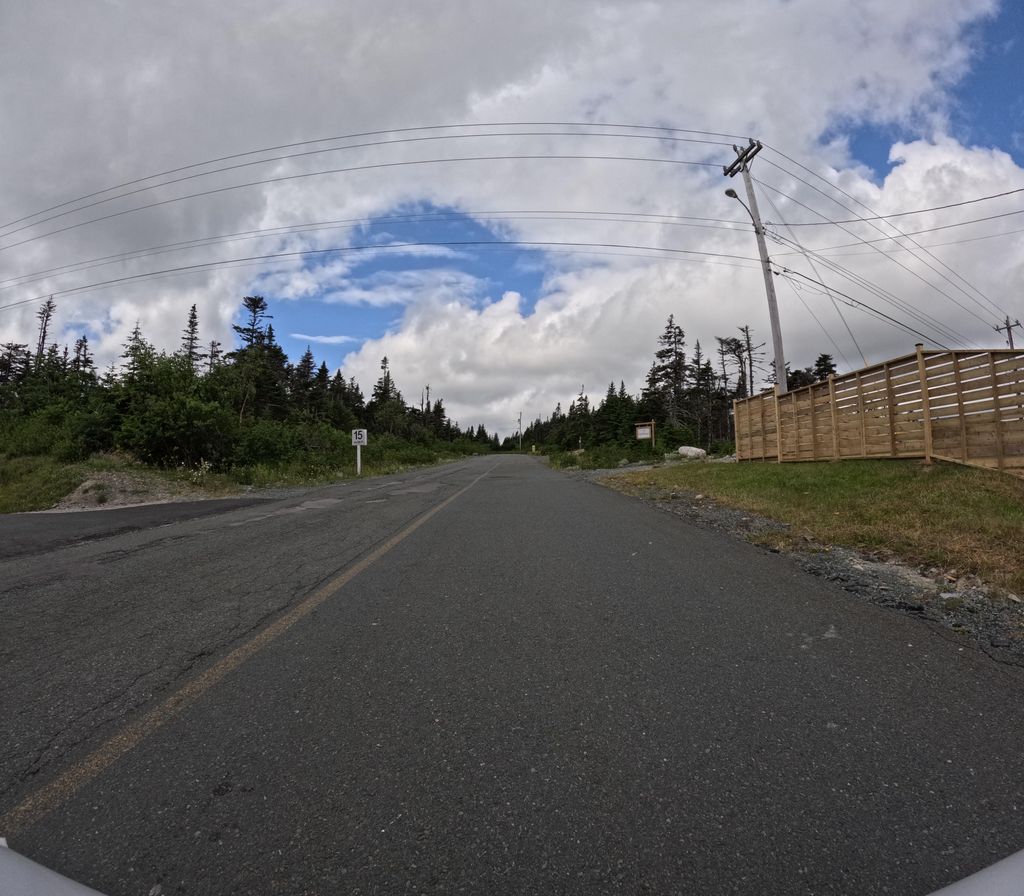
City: st_johns